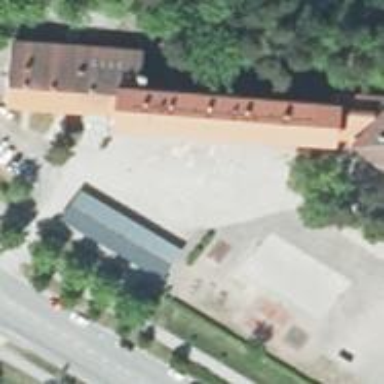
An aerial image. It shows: School building.